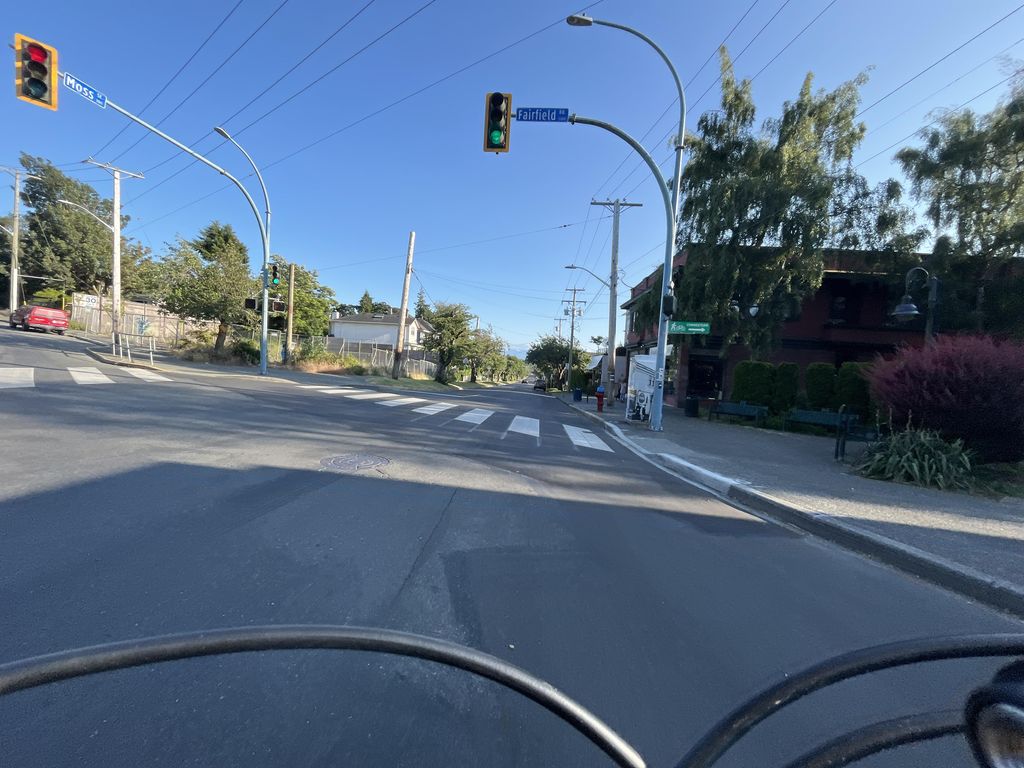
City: victoria